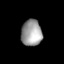
Tissue: skin
Cell type: Epithelial cells
Senescence score: 0.2659
Nuclear area (px): 532
Mean DAPI intensity: 157.19